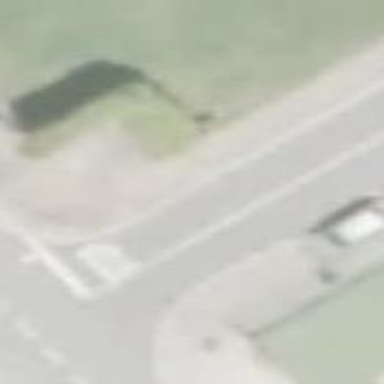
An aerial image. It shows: Unmarked road crossing.